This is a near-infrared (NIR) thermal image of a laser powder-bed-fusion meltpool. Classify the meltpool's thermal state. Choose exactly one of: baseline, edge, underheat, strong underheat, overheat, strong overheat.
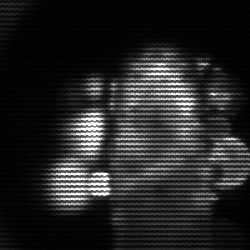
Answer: strong underheat